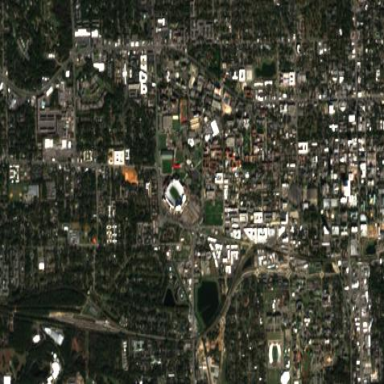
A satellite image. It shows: University.